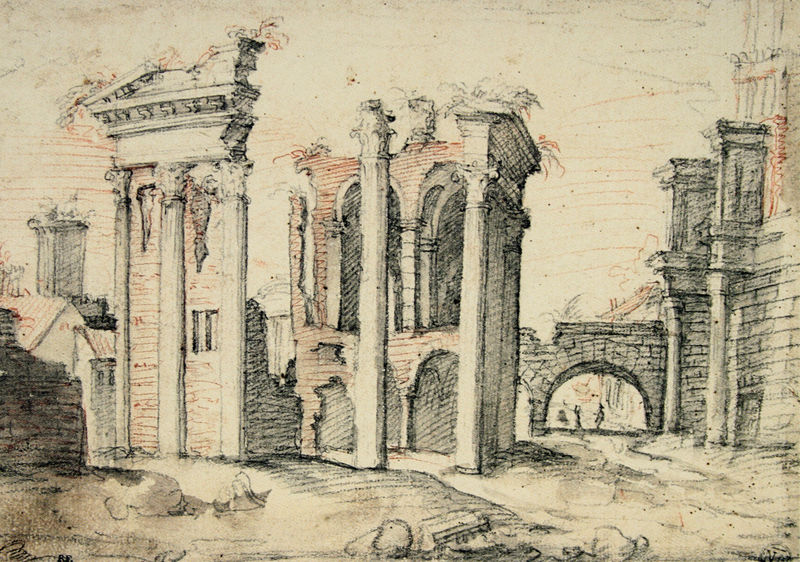
Titel: Tempel vom Minerva in Forum-Nerva
Künstler: Federico Zuccari
Standort: Paris
Institution: Musée du Louvre, Cabinet des dessins
Schlagwörter: himmel, mann, schatten, weiß, gelb, landschaft, menschen, fenster, grau, hintergrund, kreide, licht, orange, pfeiler, schwarz, skizze, straße, säule, säulen, tür, zeichnung, haus, rot, weg, alt, wand, architektur, mensch, stein, steine, gräser, häuser, brücke, kirche, sträucher, personen, pflanzen, rosa, kamin, rund, ansicht, bogen, italien, studie, dächer, giebel, mauer, grafik, graphik, geröll, rundbogen, romantik, krieg, zerstörung, arch, arches, architecture, column, columns, corinthian, men, people, red, white, black, figures, gray, grey, painting, wall, windows, two, tor, bögen, tusche, reste, ruine, antike, türme, torbogen, kohle, mauerwerk, schraffur, schraffuren, radierung, schwarzweiß, koloriert, bleistift, ruinen, entwurf, architrav, kapitelle, rom, kapitell, fries, gemäuer, sims, kaputt, gesims, eckpfeiler, antik, greek, rocks, roman, sky, stone, rundbögen, building, house, water, unkraut, rötlich, houses, roof, tempel, road, drawing, korinthisch, klassik, castle, ruin, ruins, sketch, schaft, rötel, door, bridge, marble, italy, outside, city, ancient, architekturzeichnung, handzeichnung, antique, pediment, rome, temple, rundbau, spolien, schwrz, brick, bricks, buildings, italian, art, stadt, chalk, space, chimney, notenlinien, aquaduct, humans, stones, towers, broken, greece, europe, gsims, kaitelle, ruinen7, t, ot, aqueduct, blueprint, pillars, dach, seventeenth century, pompei, gekritzel, russland, boigen, riun, schornstein, people under the arch, grye, shambles, stalingrad